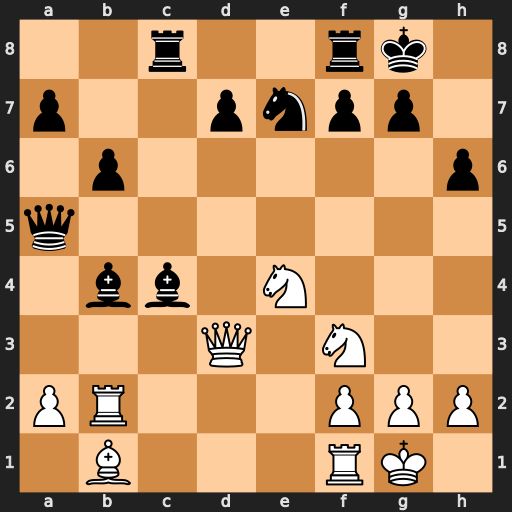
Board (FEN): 2r2rk1/p2pnpp1/1p5p/q7/1bb1N3/3Q1N2/PR3PPP/1B3RK1
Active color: w
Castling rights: -
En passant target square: -
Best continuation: Nf6+ gxf6 Qh7#